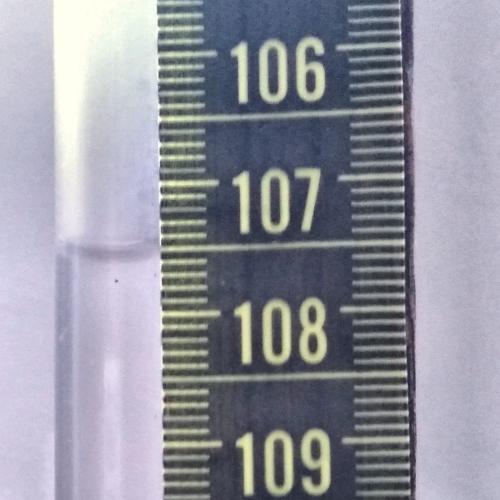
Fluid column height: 107.5 cm